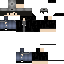
A male human skin with medium skin, wearing brown long hair dressed in a blue hoodie and black pants, featuring a closed mouth.